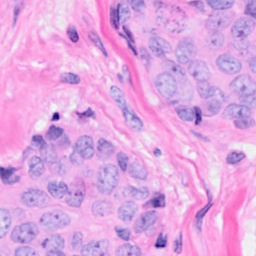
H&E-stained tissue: Breast